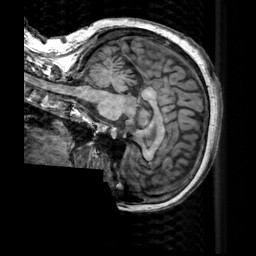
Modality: T1w
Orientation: sagittal
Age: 60
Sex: female
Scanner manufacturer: siemens
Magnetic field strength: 3 T
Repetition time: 2.3 s
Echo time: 0.00303 s